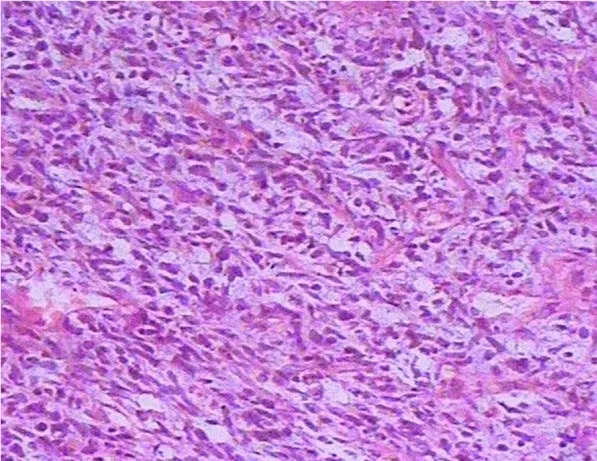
Histopathology of testicular tumor showed spindle, round or ovoid cells arranged in storiform pattern. And the scattered multinucleated giant cells in the location of the lesion and the inflammatory cells in the mesenchyma (B) (hematoxylin and eosin, x100).
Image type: pathology (h&e)